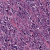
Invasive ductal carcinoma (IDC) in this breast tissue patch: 1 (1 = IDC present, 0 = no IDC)